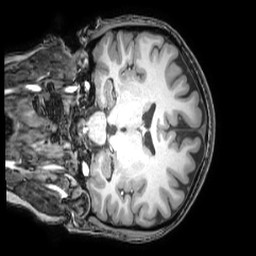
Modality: T1w
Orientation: coronal
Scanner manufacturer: philips
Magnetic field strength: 3 T
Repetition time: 0.008 s
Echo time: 0.0035 s